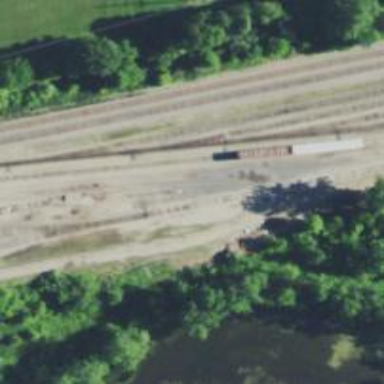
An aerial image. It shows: Railway yard used for servicing trains.